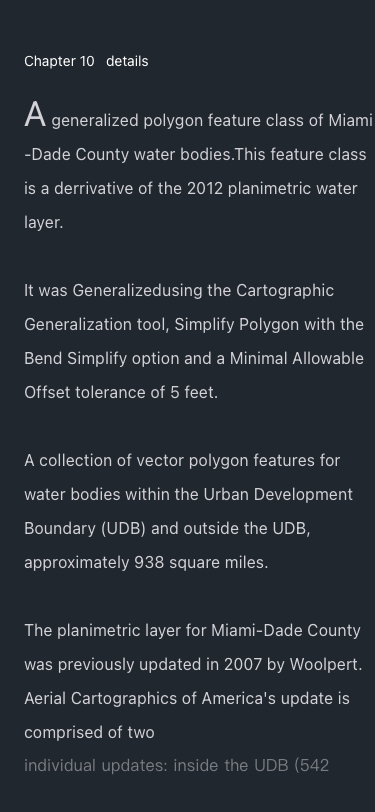
Text in this UI design:
Chapter 10   details
A generalized polygon feature class of Miami
-Dade County water bodies.This feature class
is a derrivative of the 2012 planimetric water
layer.

It was Generalizedusing the Cartographic
Generalization tool, Simplify Polygon with the
Bend Simplify option and a Minimal Allowable
Offset tolerance of 5 feet.

A collection of vector polygon features for
water bodies within the Urban Development
Boundary (UDB) and outside the UDB,
approximately 938 square miles.

The planimetric layer for Miami-Dade County
was previously updated in 2007 by Woolpert.
Aerial Cartographics of America's update is
comprised of two

individual updates: inside the UDB (542